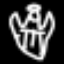
Label: angel